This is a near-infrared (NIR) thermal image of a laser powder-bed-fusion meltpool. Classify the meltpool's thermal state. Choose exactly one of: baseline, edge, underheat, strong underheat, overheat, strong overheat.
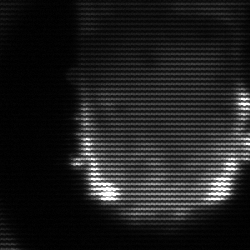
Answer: baseline